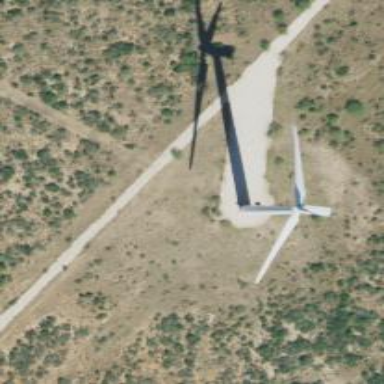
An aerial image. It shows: Wind generator powered by horizontal axis wind turbine.